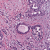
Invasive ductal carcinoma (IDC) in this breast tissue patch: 1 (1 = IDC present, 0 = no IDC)